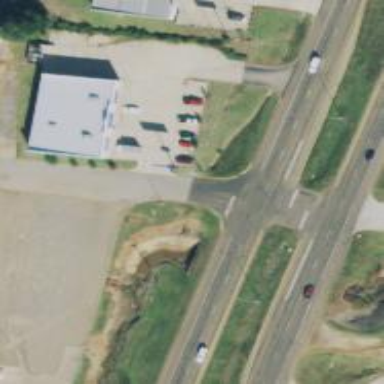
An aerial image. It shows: Trunk link highway.